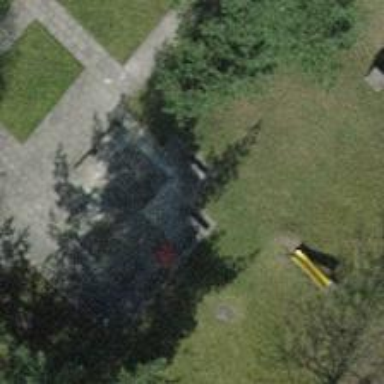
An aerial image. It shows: Playground area for leisure land.